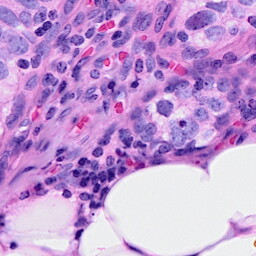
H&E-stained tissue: Breast